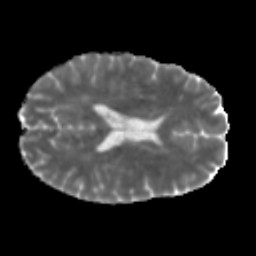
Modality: MD
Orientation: axial
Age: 46
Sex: male
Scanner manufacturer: siemens
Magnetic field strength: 3 T
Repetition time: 5 s
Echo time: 0.092 s